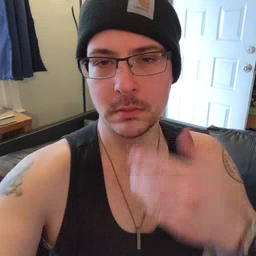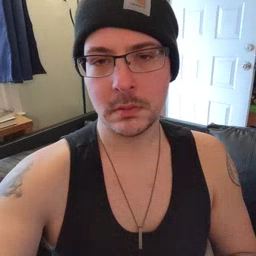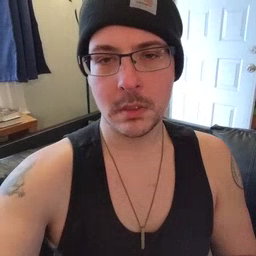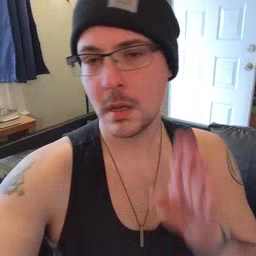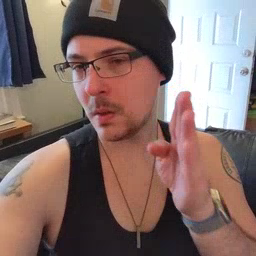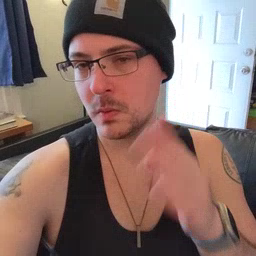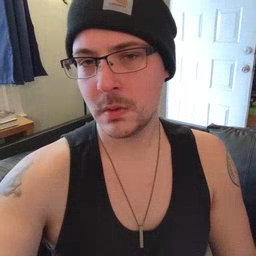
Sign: hello